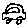
Label: car